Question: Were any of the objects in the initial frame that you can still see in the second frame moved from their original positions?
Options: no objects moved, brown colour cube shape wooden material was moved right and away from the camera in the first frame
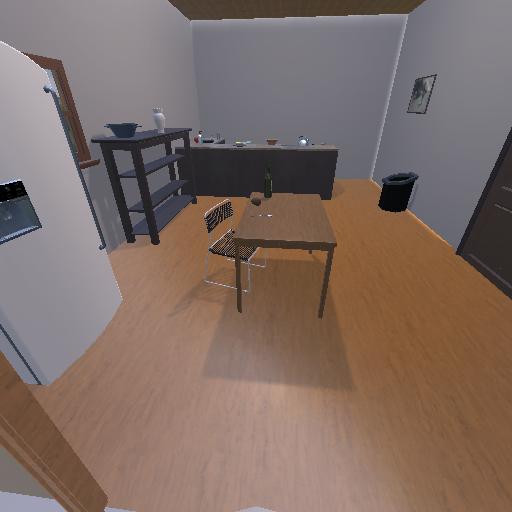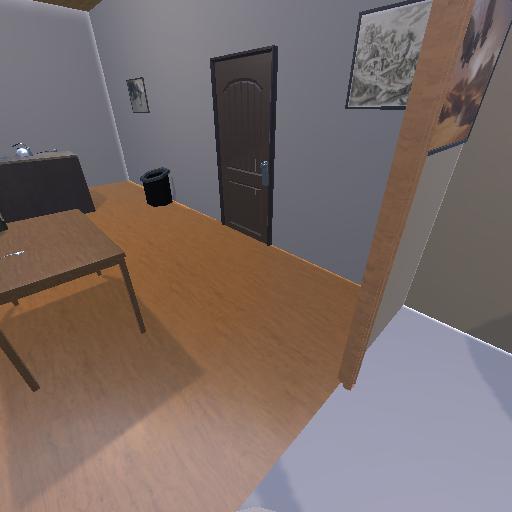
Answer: no objects moved